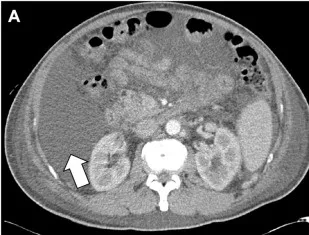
Decrease of ascites in the CT scan images. , compared to Abbreviations: CT, computed tomography.
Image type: radiology (ct)